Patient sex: F
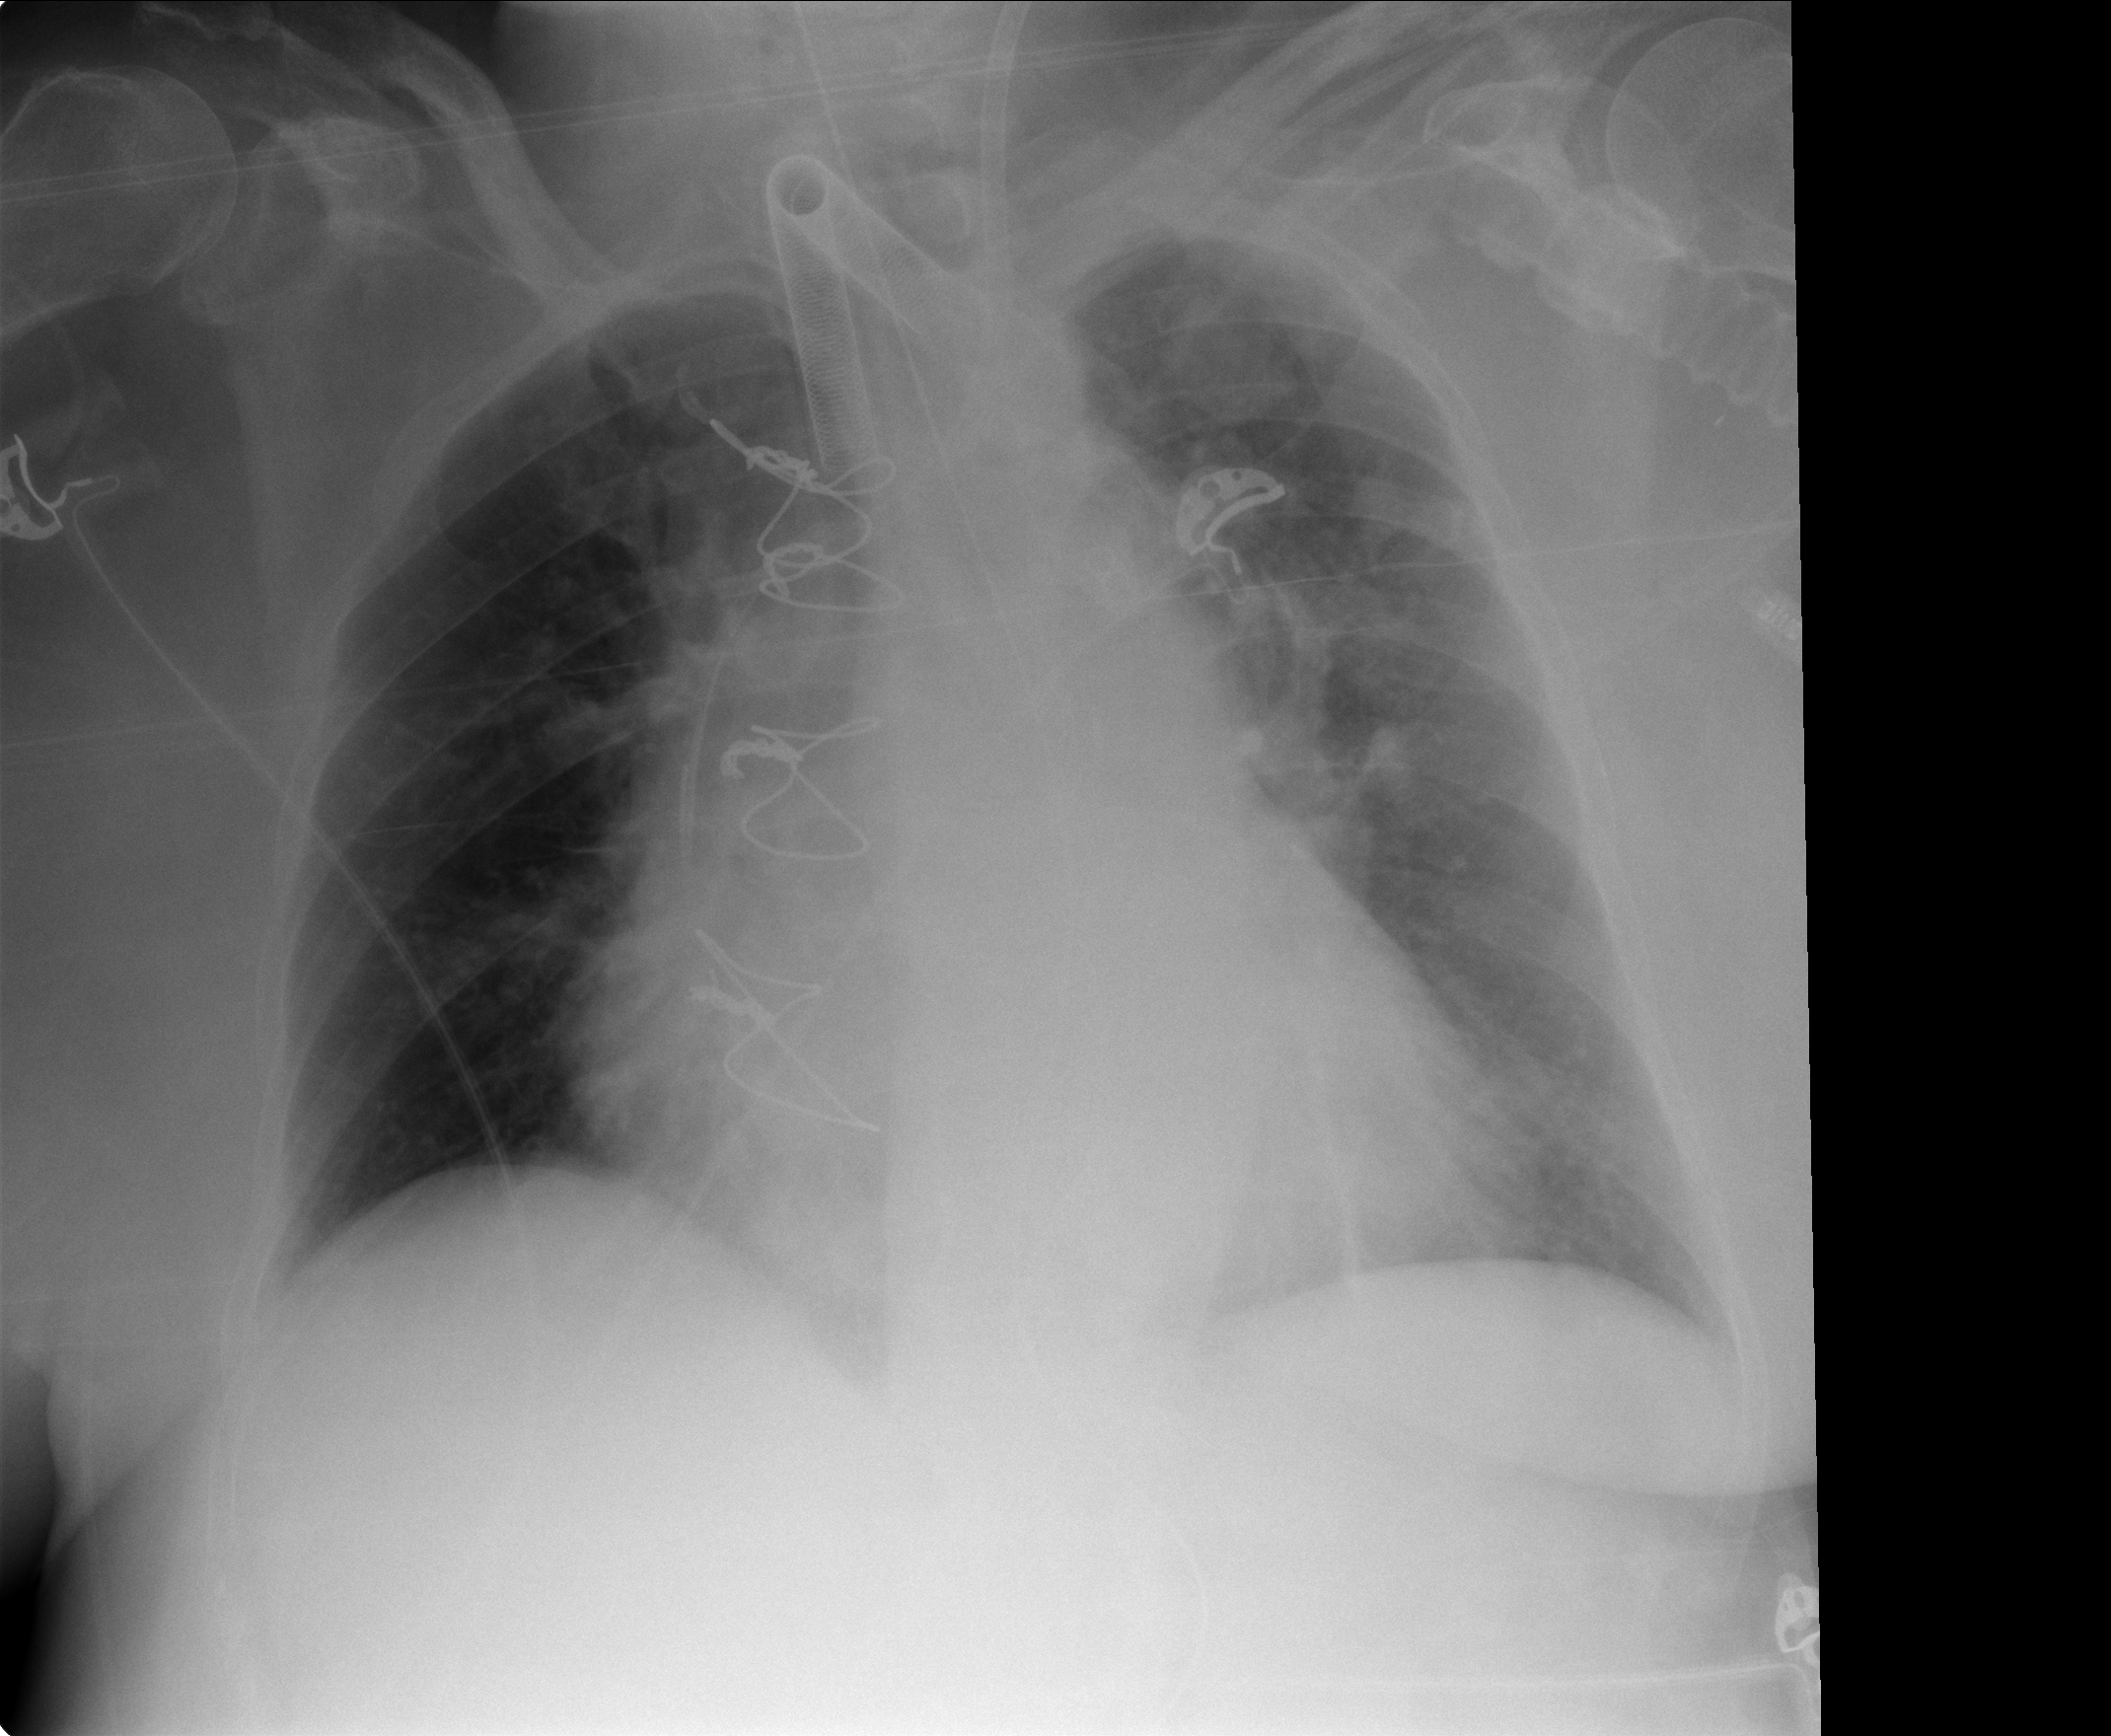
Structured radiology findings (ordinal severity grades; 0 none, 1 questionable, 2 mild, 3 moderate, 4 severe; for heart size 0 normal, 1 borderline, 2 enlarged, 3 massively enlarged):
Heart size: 2
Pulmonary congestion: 2
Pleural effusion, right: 0
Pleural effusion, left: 0
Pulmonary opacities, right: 1
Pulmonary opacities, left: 0
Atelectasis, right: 0
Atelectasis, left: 0